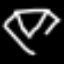
Label: diamond